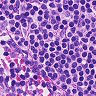
Metastatic tissue present: no